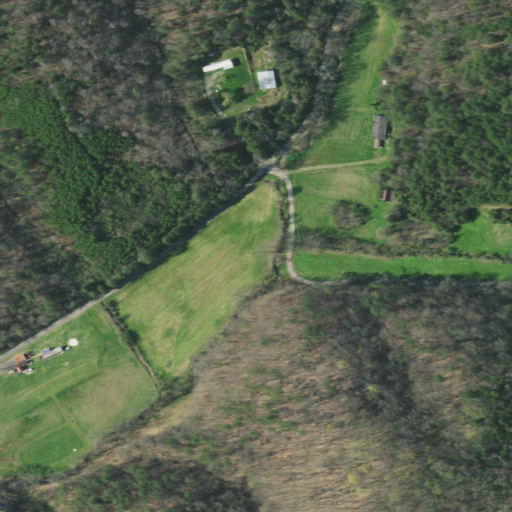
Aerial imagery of valley in Tennessee named Fox Hollow containing deciduous forest, mixed forest, open development, pasture, evergreen forest, low intensity development, medium intensity development, and grassland